Aerial crown-view tile of a tropical tree (Barro Colorado Island, Panama), acquired 20250217:
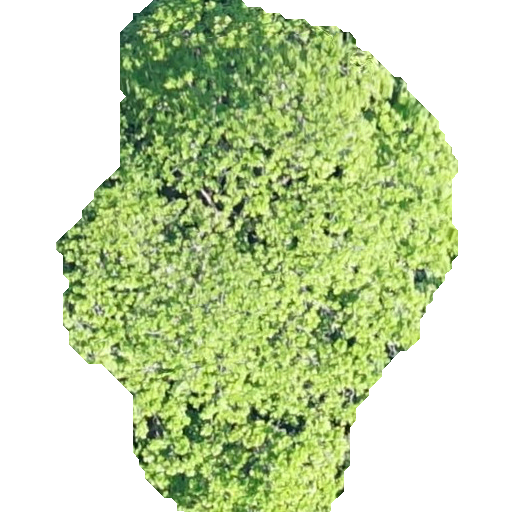
Species: Anacardium excelsum
GBIF accepted scientific name: Anacardium excelsum
Crown area: 222.02 m²